Question: I'm attempting to create a bar chart that needs to use specific series colors for N number of categories and a separate color for 1 other category. Here is an example:

In the mockup, Categories 1-3 use a collection of 5 colors to render their series while Category 4 uses a single grey color. My first approach was to override the getItemPaint() method using a customizer class, but I can only figure out how to define a color on the category level, not the series level. Is it possible to define colors on category and/or series levels? Something like,
'''
If category != "Category4"
Use colors A, B, C, D, and E in category's series
Else
Use color F in category's series
'''
Another thought I had was to combine iReport's Series Colors bar chart property and the getItemPaint() override; that way I could define the 5 colors to use in iReport and use the getItemPaint() override only in the case where the category equals "Category 4". So far I've had no luck combining the two; if the override is defined it overrides iReport's Series Color property.
Update with code:
'''
import java.awt.Color;
import java.awt.Paint;
import net.sf.jasperreports.engine.JRAbstractChartCustomizer;
import net.sf.jasperreports.engine.JRChart;
import org.jfree.chart.JFreeChart;
import org.jfree.chart.axis.NumberAxis;
import org.jfree.chart.labels.StandardCategoryItemLabelGenerator;
import org.jfree.chart.plot.CategoryPlot;
import org.jfree.chart.renderer.category.BarRenderer;
import org.jfree.data.category.CategoryDataset;
public class CustomSeriesColors extends JRAbstractChartCustomizer {
static class CustomRenderer extends BarRenderer {
private final Paint[] colors1;
private final Paint[] colors2;
public CustomRenderer(Paint[] colors1, Paint[] colors2) {
this.colors1 = colors1;
this.colors2 = colors2;
}
//Set custom colors for series according to category
@Override
public Paint getItemPaint(int row, int column) {
CategoryDataset l_jfcDataset = getPlot().getDataset();
String l_rowKey = (String)l_jfcDataset.getRowKey(row);
String l_colKey = (String)l_jfcDataset.getColumnKey(column);
if ("Insufficient Data".equalsIgnoreCase(l_colKey)) {
return this.colors2[row % this.colors1.length];
} else {
return this.colors1[row % this.colors1.length];
}
}
}
public void customize(JFreeChart chart, JRChart jasperChart) {
// Get plot data.
CategoryPlot categoryPlot = chart.getCategoryPlot();
// Define colors to be used by series.
Color[] color1 = new Color[]{new Color(238,0,0), new Color(255,153,0), new Color(211,190,91), new Color(153,204,102), new Color(0,170,0)};
Color[] color2 = new Color[]{new Color(200,200,200)};
// Call CustomRenderer using defined color sets.
categoryPlot.setRenderer(new CustomRenderer(color1,color2));
}
}
'''
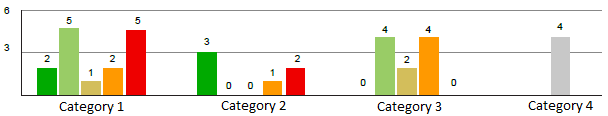
Answer: You will need to write a custom renderer to select a 'Paint' based on the series and category by overriding 'getItemPaint'
'''
@Override
public Paint getItemPaint(int series, int category) {
if (category == 4)
return this.colors2[series % this.colors1.length];
else
return this.colors1[series % this.colors1.length];
}
'''
The use your renderer update for the plot:
'''
Color[] color1 = new Color[]{Color.red, Color.green,Color.blue};
Color[] color2 = new Color[]{Color.gray,Color.gray.darker()};
plot.setRenderer(new CustomRenderer(color1,color2));
'''

Here is the code in full
'''
import java.awt.Color;
import java.awt.Dimension;
import java.awt.Paint;
import org.jfree.chart.ChartFactory;
import org.jfree.chart.ChartPanel;
import org.jfree.chart.JFreeChart;
import org.jfree.chart.axis.NumberTickUnit;
import org.jfree.chart.axis.SymbolAxis;
import org.jfree.chart.plot.CategoryPlot;
import org.jfree.chart.plot.PlotOrientation;
import org.jfree.chart.renderer.category.BarRenderer;
import org.jfree.data.category.CategoryDataset;
import org.jfree.data.category.DefaultCategoryDataset;
import org.jfree.ui.ApplicationFrame;
import org.jfree.ui.RefineryUtilities;
public class BarChartDemo7 extends ApplicationFrame {
static class CustomRenderer extends BarRenderer {
private final Paint[] colors1;
private final Paint[] colors2;
public CustomRenderer(Paint[] colors1,Paint[] colors2) {
this.colors1 = colors1;
this.colors2 = colors2;
}
@Override
public Paint getItemPaint(int series, int category) {
if (category == 4)
return this.colors2[series % this.colors1.length];
else
return this.colors1[series % this.colors1.length];
}
}
public BarChartDemo7(String title) {
super(title);
CategoryDataset dataSet=createDataset();
JFreeChart chart=createChart(dataSet);
ChartPanel panel=new ChartPanel(chart);
panel.setPreferredSize(new Dimension(800,800));
setContentPane(panel);
}
private static CategoryDataset createDataset() {
// row keys...
final String series1 = "ABC";
final String series2 = "XYZ";
// column keys...
final String category1 = "A";
final String category2 = "B";
final String category3 = "C";
final String category4 = "D";
final String category5 = "E";
final String category6 = "F";
// create the dataset...
final DefaultCategoryDataset dataset = new DefaultCategoryDataset();
dataset.addValue(35, series1, category1);
dataset.addValue(37, series1, category2);
dataset.addValue(40, series1, category3);
dataset.addValue(52, series1, category4);
dataset.addValue(52, series1, category5);
dataset.addValue(52, series1, category6);
dataset.addValue(30, series2, category1);
dataset.addValue(32, series2, category2);
dataset.addValue(35, series2, category3);
dataset.addValue(45, series2, category4);
dataset.addValue(30, series2, category1);
dataset.addValue(32, series2, category2);
dataset.addValue(35, series2, category5);
dataset.addValue(45, series2, category4);
return dataset;
}
private static JFreeChart createChart(CategoryDataset dataset) {
// create the chart...
JFreeChart chart = ChartFactory.createBarChart(
"ABC",
"",
"",
dataset,
PlotOrientation.VERTICAL,
true,
true,
false
);
chart.setBackgroundPaint(Color.white);
CategoryPlot plot = (CategoryPlot) chart.getPlot();
plot.setBackgroundPaint(Color.WHITE);
plot.setDomainGridlinePaint(Color.BLACK);
plot.setRangeGridlinePaint(Color.BLACK);
//Provide a new Symbol Axis
String[] grade = new String[101];
for (int i = 0 ; i < grade.length ; i ++){
grade[i] = Integer.toString(i);
}
grade[0] = "Poor 0";
grade[50] = "Avg. 50";
grade[100] = "Best 100";
SymbolAxis rangeAxis = new SymbolAxis("", grade);
rangeAxis.setTickUnit(new NumberTickUnit(10));
rangeAxis.setAutoRange(false);
rangeAxis.setRange(0, 100);
plot.setRangeAxis(rangeAxis);
Color[] color1 = new Color[]{Color.red, Color.green,Color.blue};
Color[] color2 = new Color[]{Color.gray,Color.gray.darker()};
plot.setRenderer(new CustomRenderer(color1,color2));
return chart;
}
public static void main(String[] args) {
BarChartDemo7 demo = new BarChartDemo7("ABC");
demo.pack();
RefineryUtilities.centerFrameOnScreen(demo);
demo.setVisible(true);
}
}
'''